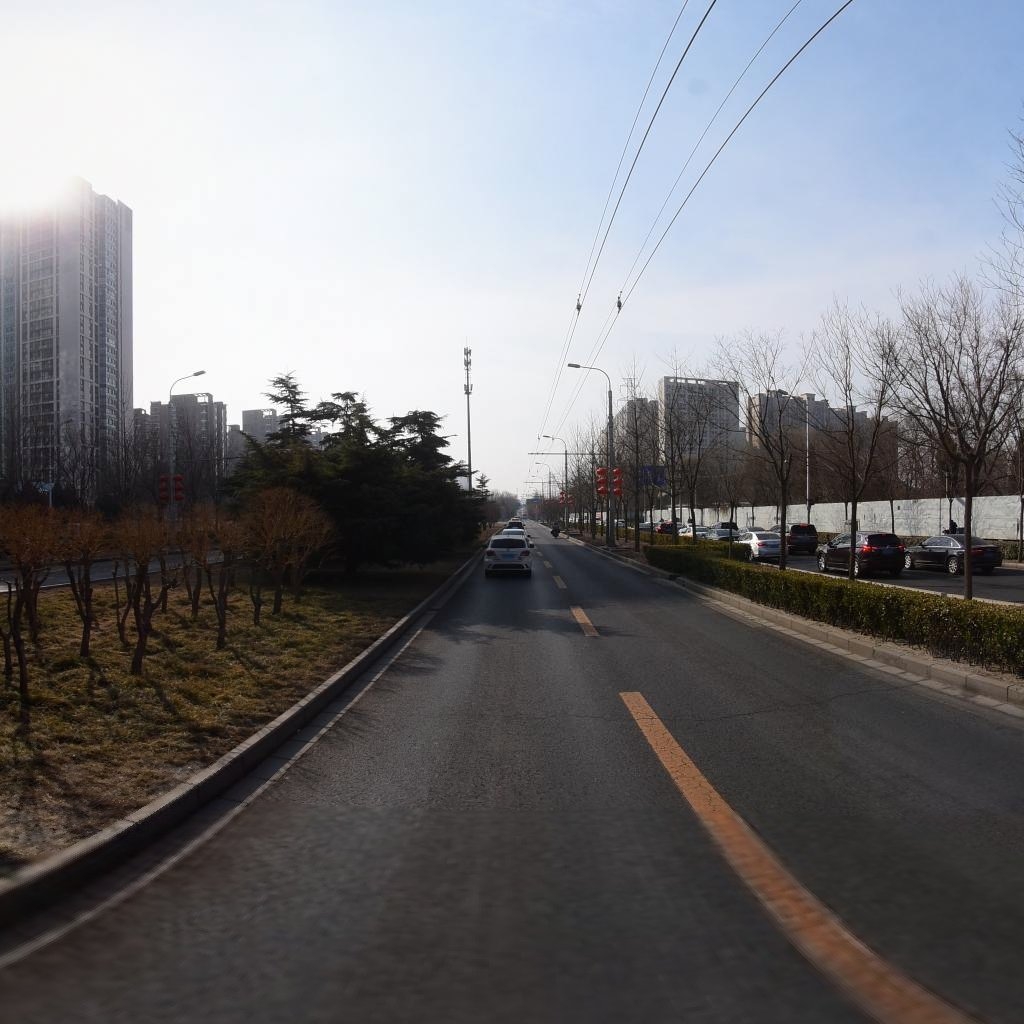
Region: Chaoyang
Road damage annotations: transverse crack